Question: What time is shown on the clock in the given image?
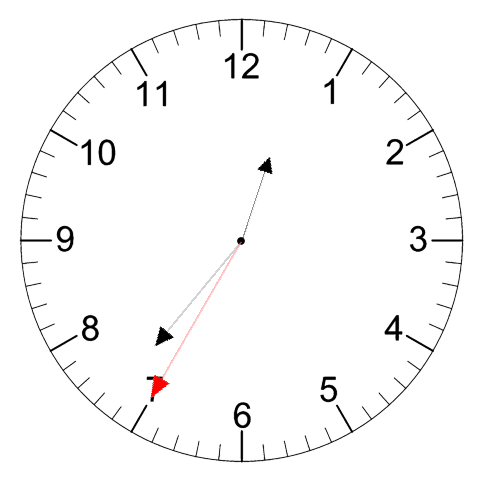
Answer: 12:36:35